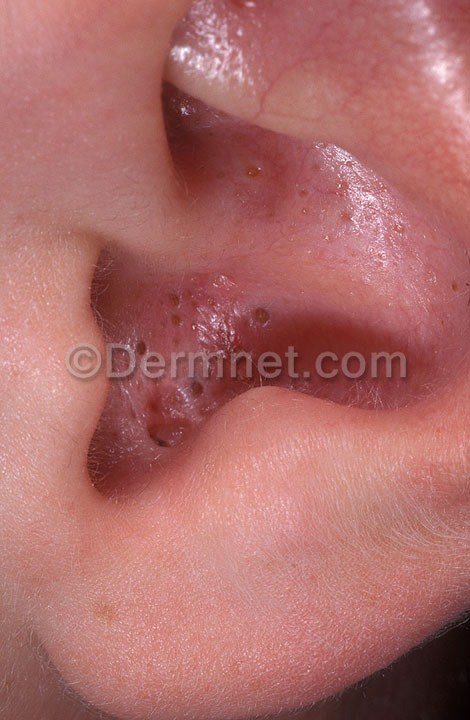
Disease: Acne and Rosacea Photos